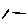
Label: line